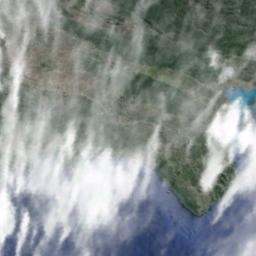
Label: cloud